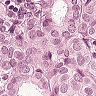
Metastatic tissue present: yes